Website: macys
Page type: account-selection
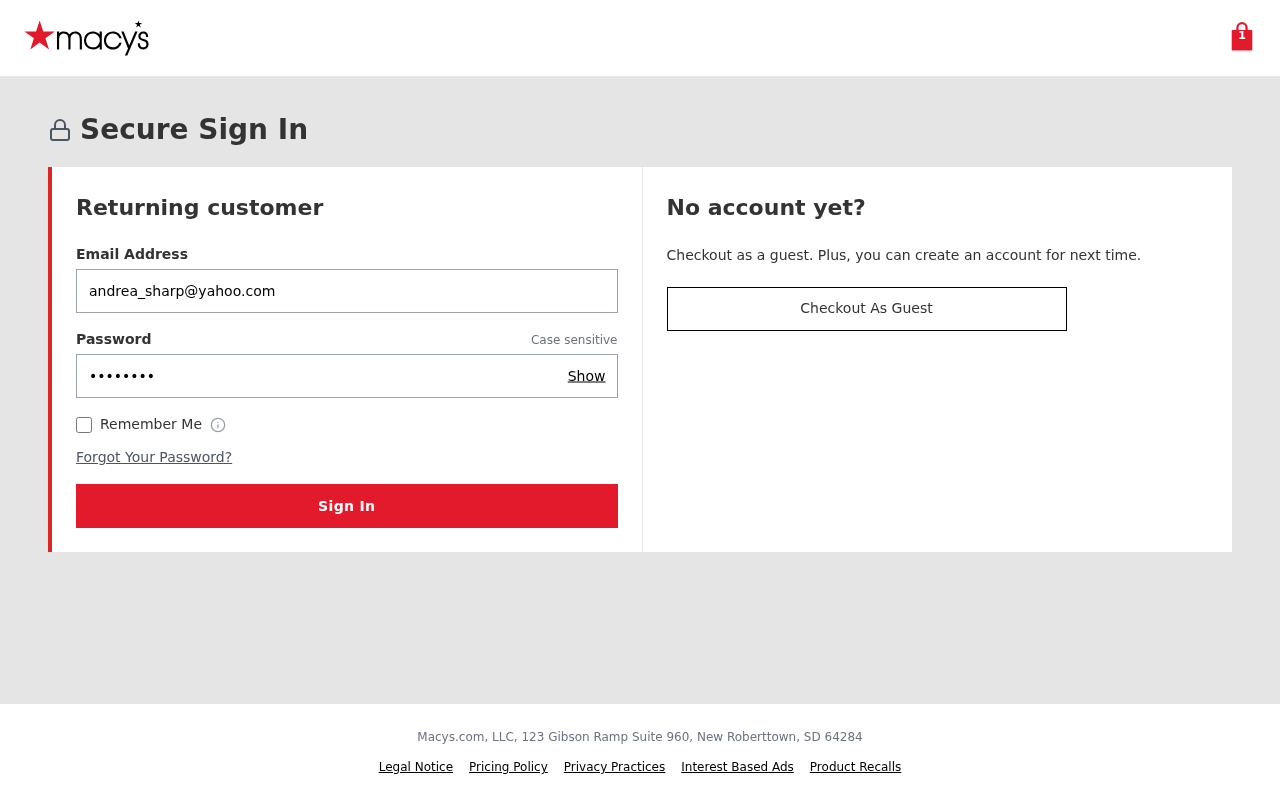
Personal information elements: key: PII_EMAIL
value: andrea_sharp@yahoo.com
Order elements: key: ORDER_NUM_ITEMS
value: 1